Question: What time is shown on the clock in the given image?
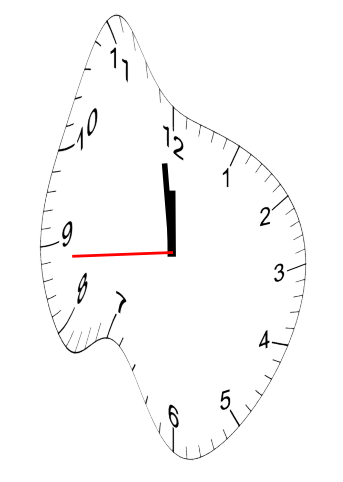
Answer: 11:58:44